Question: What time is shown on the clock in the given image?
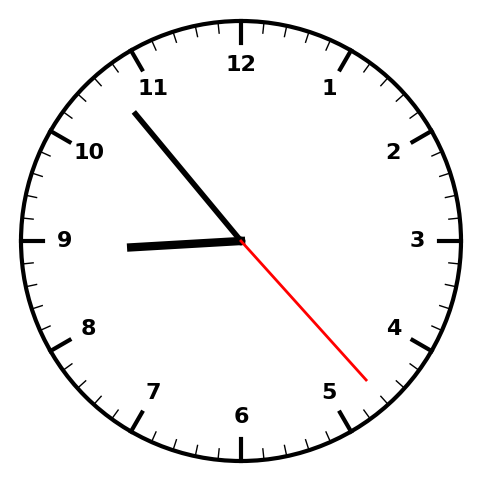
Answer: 08:53:23